Question: I just started trying out python this week and I am desperate for some assistance (please dont judge me and be kind hehe) I have a sensor (X4M300 Presence Sensor) and I need to display the data from it in a GUI using python. I already installed pyqt5 and qt designer.
First, I have a python script wherein I can print out the sensor's information like its version, firmware id, serial number, etc. here:
'''
#!/usr/bin/env python
# -*- coding: utf-8 -*-
""" \example X4M200_X4M300_printout_infromation.py
#Target module: X4M200,X4M300
#Introduction: This is an example of how to use the XEP interface from python to get module infromation.
#Command to run: "python X4M200_X4M300_printout_infromation.py -d com8" or "python3 X4M200_X4M300_printout_infromation.py -d com8"
Using TCP server address as device name is also supported, e.g.
"python X4M200_sleep_record.py -d tcp://192.168.1.169:3000".
"""
from __future__ import print_function
import pymoduleconnector
from pymoduleconnector import ModuleConnector
from pymoduleconnector.ids import *
from optparse import OptionParser
import sys
import time
def try_xep(device_name):
log_level = 0
mc = ModuleConnector(device_name, log_level)
x4m300 = mc.get_x4m300()
# we have to go to manual mode
x4m300.set_sensor_mode(XTS_SM_STOP, 0)
x4m300.set_sensor_mode(XTS_SM_MANUAL, 0);
xep = mc.get_xep()
pong = xep.ping()
print("Received pong:", hex(pong))
print('ItemNumber =', xep.get_system_info(XTID_SSIC_ITEMNUMBER));
print('OrderCode =', xep.get_system_info(XTID_SSIC_ORDERCODE));
print('FirmWareID =', xep.get_system_info(XTID_SSIC_FIRMWAREID));
print('Version =', xep.get_system_info(XTID_SSIC_VERSION));
print('Build =', xep.get_system_info(XTID_SSIC_BUILD));
print('SerialNumber =', xep.get_system_info(XTID_SSIC_SERIALNUMBER));
print('VersionList =', xep.get_system_info(XTID_SSIC_VERSIONLIST));
# inti x4driver
xep.x4driver_init()
# Set enable pin
xep.x4driver_set_enable(1);
# Set iterations
xep.x4driver_set_iterations(16);
# Set pulses per step
xep.x4driver_set_pulses_per_step(256);
# Set dac min
xep.x4driver_set_dac_min(949);
# Set dac max
xep.x4driver_set_dac_max(1100);
# Set TX power
xep.x4driver_set_tx_power(2);
# Enable downconversion
xep.x4driver_set_downconversion(1);
# Set frame area offset
xep.x4driver_set_frame_area_offset(0.18)
offset = xep.x4driver_get_frame_area_offset()
print('x4driver_get_frame_area_offset returned: ', offset)
# Set frame area
xep.x4driver_set_frame_area(2,6)
frame_area = xep.x4driver_get_frame_area()
print('x4driver_get_frame_area returned: [', frame_area.start, ', ', frame_area.end, ']');
# Set TX center freq
xep.x4driver_set_tx_center_frequency(3);
# Set PRFdiv
xep.x4driver_set_prf_div(16)
prf_div = xep.x4driver_get_prf_div()
print('x4driver_get_prf_div returned: ', prf_div)
# Start streaming
xep.x4driver_set_fps(20)
fps = xep.x4driver_get_fps()
print('xep_x4driver_get_fps returned: ' ,fps)
# Wait 5 sec.
time.sleep(5)
# Stop streaming
xep.x4driver_set_fps(0);
# Read data float if available.
if xep.peek_message_data_float() > 0:
data_float = xep.read_message_data_float()
else:
print('No data float messages available.')
# Reset module
xep.module_reset()
def main():
parser = OptionParser()
parser.add_option(
"-d",
"--device",
dest="device_name",
help="device file to use",
metavar="FILE")
(options, args) = parser.parse_args()
if not options.device_name:
print("you have to specify device, e.g.: python %s -d /dev/ttyACM0" % sys.argv[0])
sys.exit(1)
try_xep(options.device_name)
if __name__ == "__main__":
main()
'''
In the Qt Designer, I want the GUI to look like this:
Sample GUI created in Qt Designer

So far, this is my code for the GUI:
'''
import sys
from PyQt5.QtWidgets import QMainWindow, QApplication
from PyQt5 import uic
Ui_MainWindow, QtBaseClass = uic.loadUiType("x4m300gui1.ui")
class MyApp(QMainWindow):
def __init__(self):
super(MyApp, self).__init__()
self.ui = Ui_MainWindow()
self.ui.setupUi(self)
self.ui.connect_button.clicked.connect(self.ConnectModule)
def ConnectModule(self):
itemnumber_string = ""
ordercode_string = ""
firmwareid_string = ""
version_string = ""
serialnumber_string = ""
self.ui.itemnumber_box.setText(itemnumber_string)
self.ui.ordercode_box.setText(ordercode_string)
self.ui.firmwareid_box.setText(firmwareid_string)
self.ui.version_box.setText(version_string)
self.ui.serialnumber_box.setText(serialnumber_string)
if __name__ == "__main__":
app = QApplication(sys.argv)
window = MyApp()
window.show()
sys.exit(app.exec_())
'''
I want to know how to display the sensor information in the gui after clicking the push button 'connect_button'. I will appreciate all the help. Thank you so much.
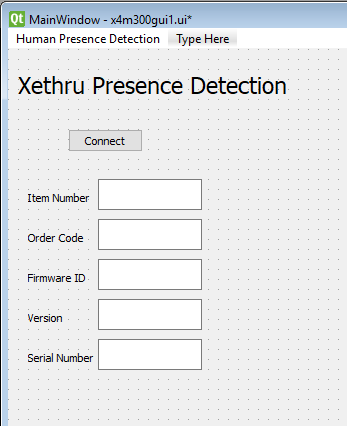
Answer: It looks like you are trying to run sensor sampling and the GUI as two applications and they would need a named pipe or a shared file to access each other's memory. For simplicity, you should run this as a single application instead.
I would take the classic OOP approach and make a class representing the sensor
'''
class X4M300():
def __init__(self, options):
# Initialise things required to sample sensor including the device options
# Also get the device information and store it in local variables
# Create a local variable that stores the sensor value
def get_sample():
# sequence of things required to trigger sensor to start sampling, get sample and save the value into the local variable, essentially the try_xep() method.
'''
Then within your PyQt application's main method create an instance of the sensor class and pass in the options as an argument.
'''
sensor = X4M300(options)
'''
Then you could do something like:
'''
def ConnectModule(self):
sensor.get_sample()
self.ui.itemnumber_box.setText(sensor.itemnumber)
self.ui.ordercode_box.setText(sensor.ordercode)
self.ui.firmwareid_box.setText(sensor.firmwareid)
self.ui.version_box.setText(sensor.version)
self.ui.serialnumber_box.setText(sensor.serialnumber)
'''